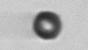
Label: bead